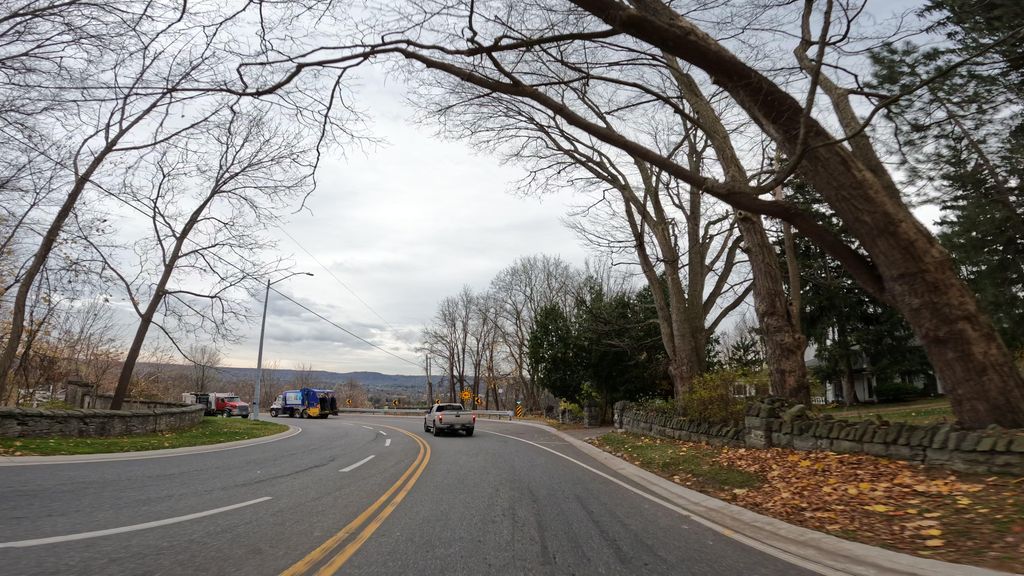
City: hamilton